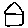
Label: house